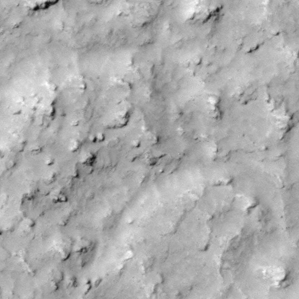
Label: non_frost